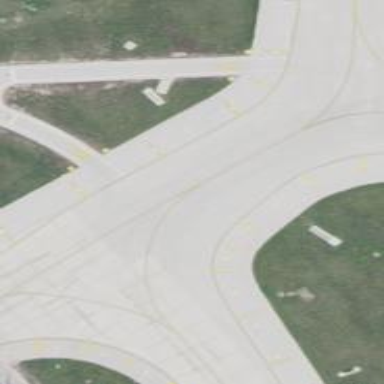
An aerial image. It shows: View of taxiway at the airport.